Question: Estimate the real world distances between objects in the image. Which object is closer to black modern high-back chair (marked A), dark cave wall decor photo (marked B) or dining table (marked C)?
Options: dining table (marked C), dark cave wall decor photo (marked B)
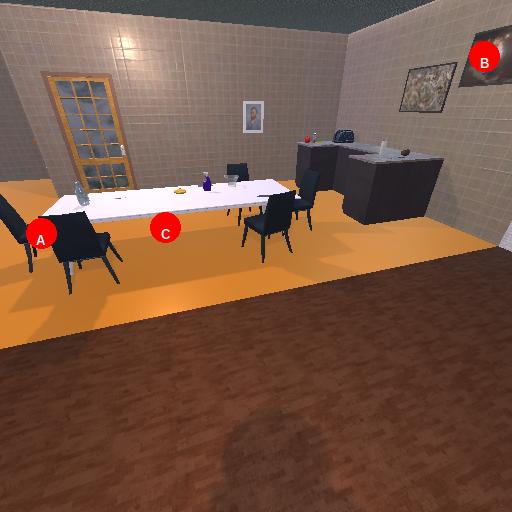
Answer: dining table (marked C)